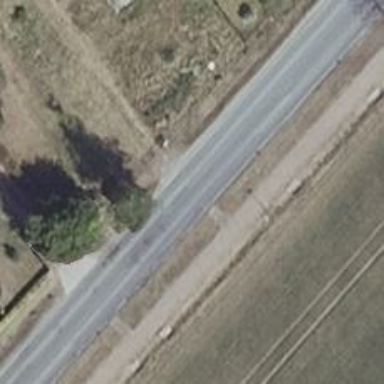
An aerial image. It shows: Footway.